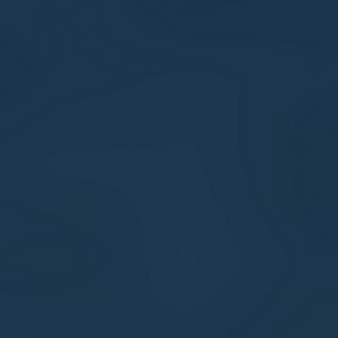
Label: other